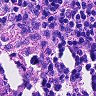
Metastatic tissue present: no